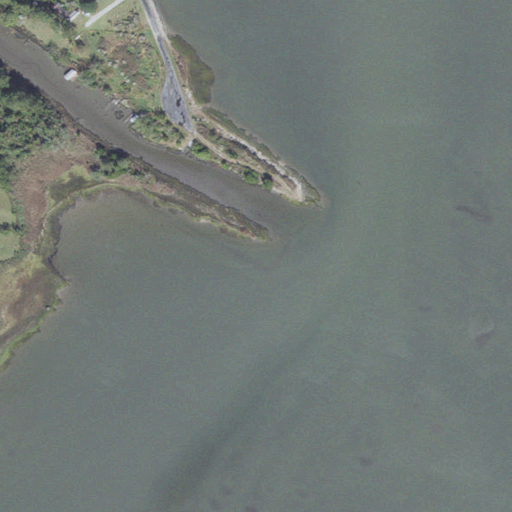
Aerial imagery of cape in Virginia named Wishart Point containing open water, herbaceous wetlands, low intensity development, woody wetlands, cultivated crops, open development, medium intensity development, and barren land